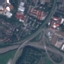
Label: Highway